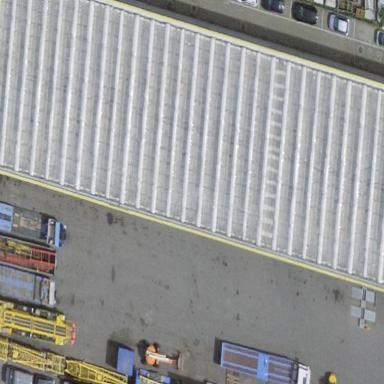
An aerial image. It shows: Industrial building.